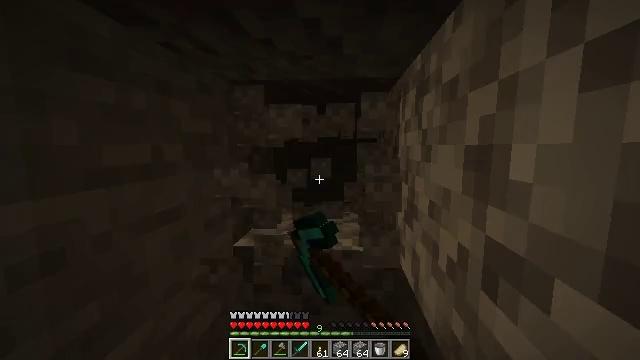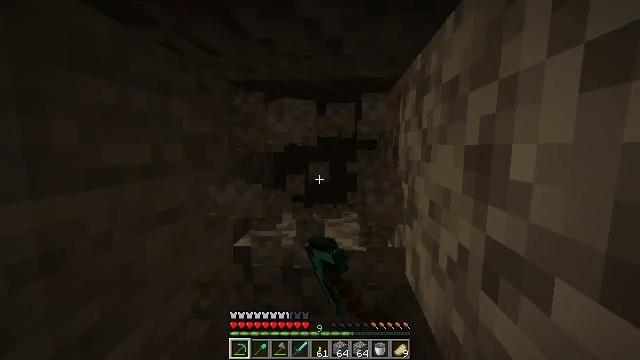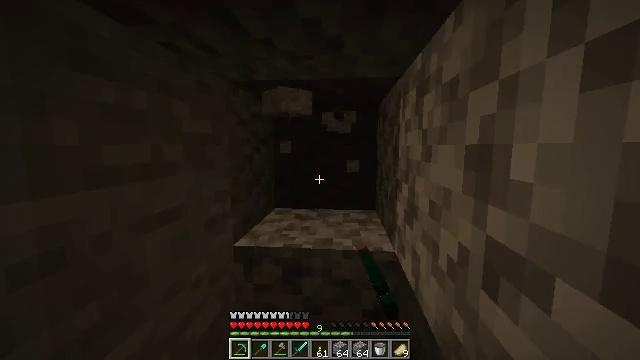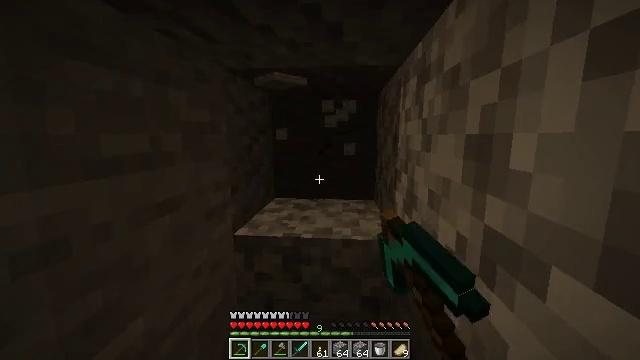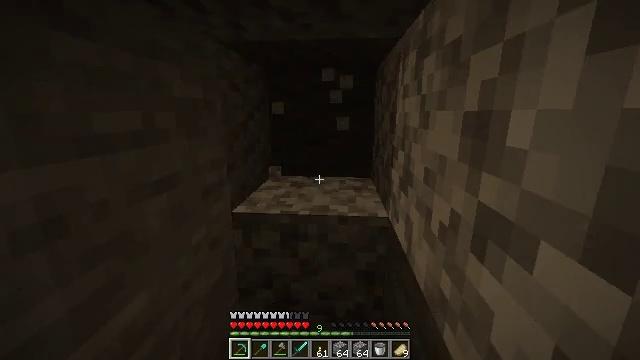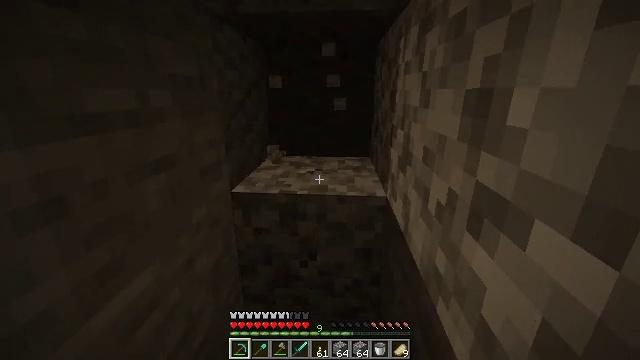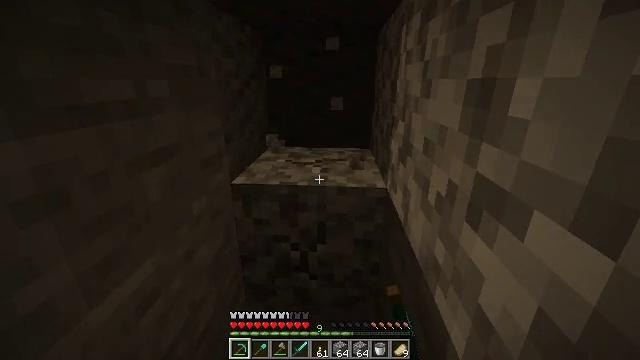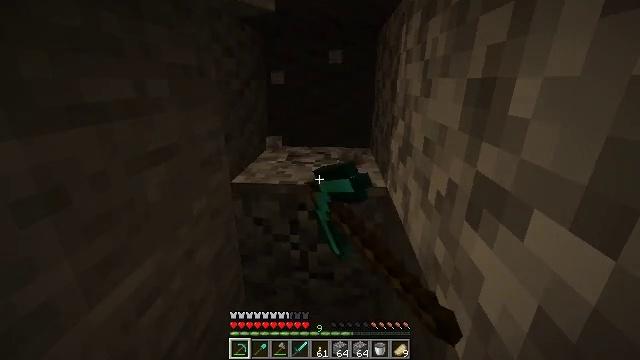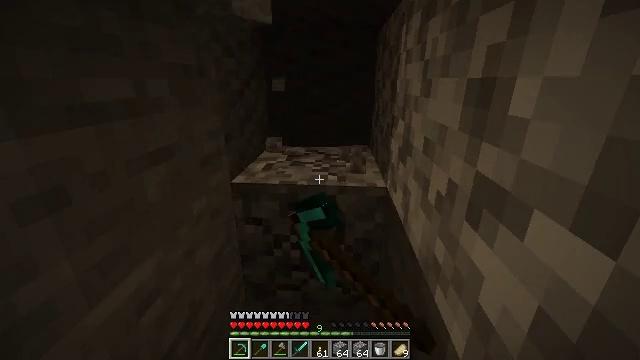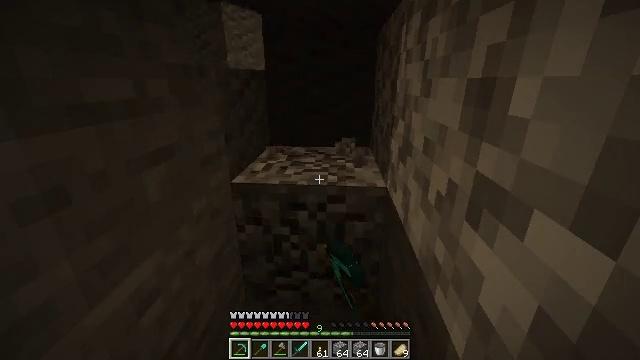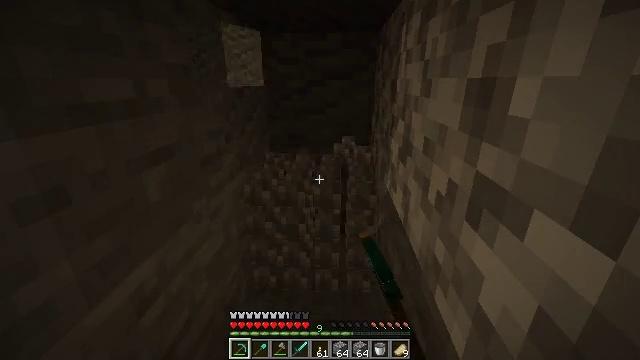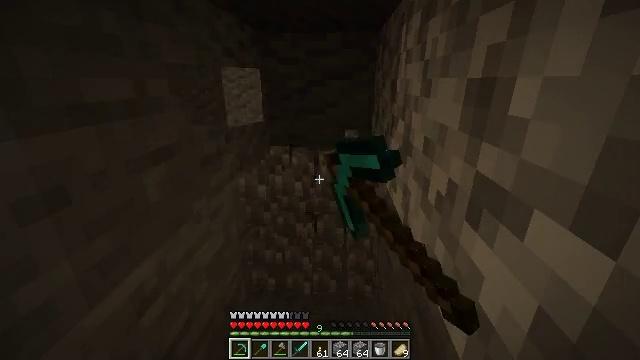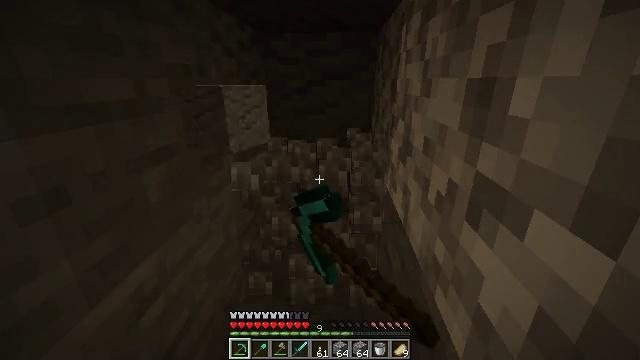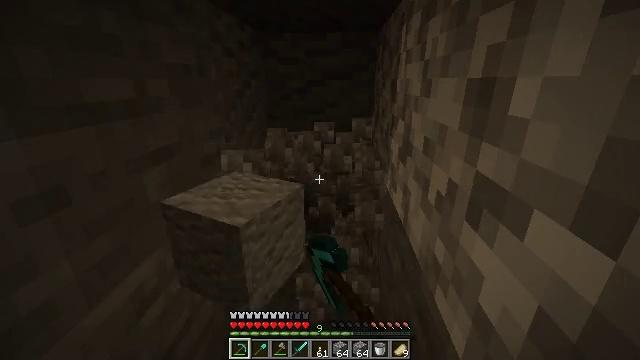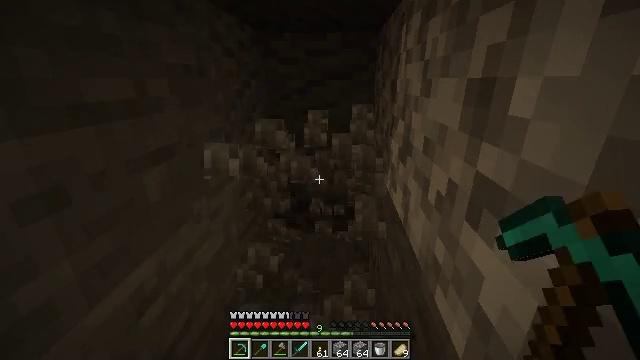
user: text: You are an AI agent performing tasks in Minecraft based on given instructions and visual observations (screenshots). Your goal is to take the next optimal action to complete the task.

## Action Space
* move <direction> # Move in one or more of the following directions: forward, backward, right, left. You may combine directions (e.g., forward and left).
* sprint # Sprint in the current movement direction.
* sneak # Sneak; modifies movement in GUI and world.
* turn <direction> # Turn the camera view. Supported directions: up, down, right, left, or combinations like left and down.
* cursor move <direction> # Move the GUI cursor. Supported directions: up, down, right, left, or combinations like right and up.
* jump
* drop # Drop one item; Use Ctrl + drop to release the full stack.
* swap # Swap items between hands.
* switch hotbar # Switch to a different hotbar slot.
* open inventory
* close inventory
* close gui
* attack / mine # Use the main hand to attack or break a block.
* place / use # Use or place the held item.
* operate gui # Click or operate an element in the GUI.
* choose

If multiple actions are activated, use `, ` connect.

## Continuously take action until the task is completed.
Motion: motion action
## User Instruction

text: Mine the diorite underground.
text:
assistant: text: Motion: attack / mine
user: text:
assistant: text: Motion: attack / mine
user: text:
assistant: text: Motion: turn down, attack / mine
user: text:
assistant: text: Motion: turn down, attack / mine
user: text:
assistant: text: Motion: turn down, attack / mine
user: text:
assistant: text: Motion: turn down, attack / mine
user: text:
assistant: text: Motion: attack / mine
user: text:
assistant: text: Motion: attack / mine
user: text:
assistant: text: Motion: attack / mine
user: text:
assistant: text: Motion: attack / mine
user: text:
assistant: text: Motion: attack / mine
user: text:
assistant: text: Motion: attack / mine
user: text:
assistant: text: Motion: attack / mine
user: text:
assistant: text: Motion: attack / mine
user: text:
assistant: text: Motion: attack / mine